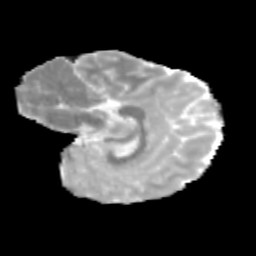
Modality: MD
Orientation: sagittal
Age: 11
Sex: male
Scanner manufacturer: siemens
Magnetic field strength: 3 T
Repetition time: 3.8 s
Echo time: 0.07 s